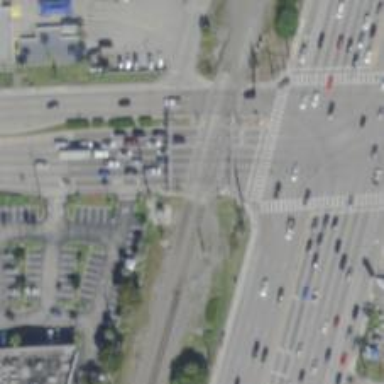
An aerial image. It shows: Railway crossing.